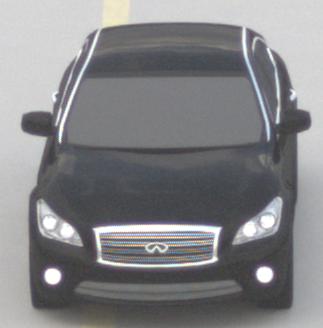
Make: Infiniti
Model: M 37
Detailed model: M (Y51)
Model produced from: 2010/10
Model produced until: 2013/11
Doors: 4
Color: black
Road condition: dry road
Daytime: midday
Contrast: low contrast